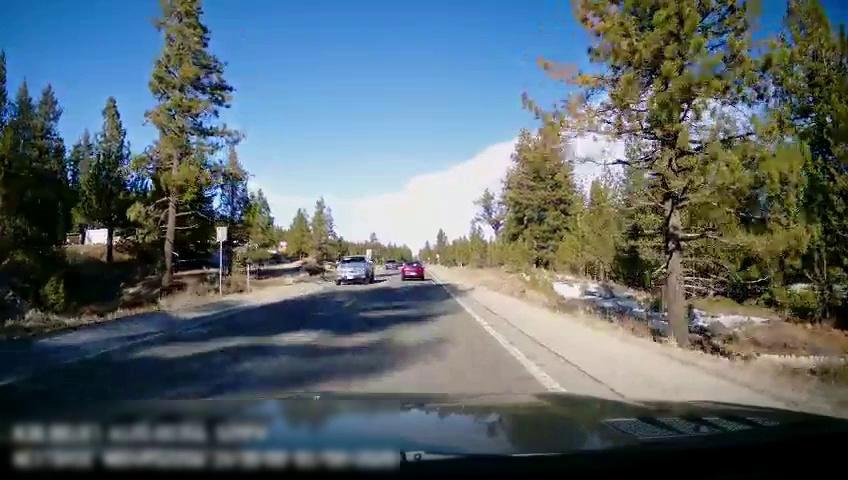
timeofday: Day
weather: Sunny
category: Drivable Space
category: Vehicles | Car
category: Vehicles | Truck
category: Vehicles | SUV
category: Lanes | Current Lane
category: Lanes | Opposite Lane